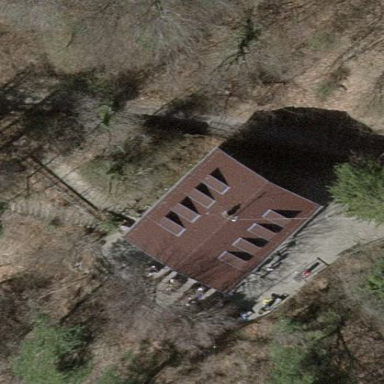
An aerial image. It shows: Cafe located in building.